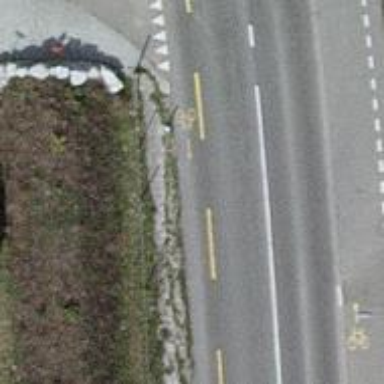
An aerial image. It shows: Bus stop with platform for public transport.